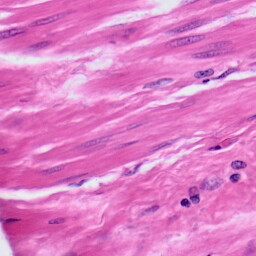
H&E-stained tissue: Prostate